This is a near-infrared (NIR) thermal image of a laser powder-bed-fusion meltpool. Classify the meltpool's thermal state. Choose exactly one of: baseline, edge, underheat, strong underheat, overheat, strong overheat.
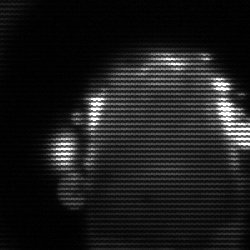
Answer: baseline